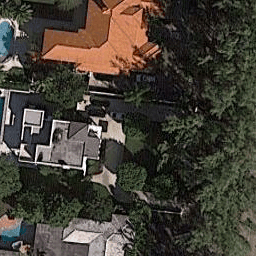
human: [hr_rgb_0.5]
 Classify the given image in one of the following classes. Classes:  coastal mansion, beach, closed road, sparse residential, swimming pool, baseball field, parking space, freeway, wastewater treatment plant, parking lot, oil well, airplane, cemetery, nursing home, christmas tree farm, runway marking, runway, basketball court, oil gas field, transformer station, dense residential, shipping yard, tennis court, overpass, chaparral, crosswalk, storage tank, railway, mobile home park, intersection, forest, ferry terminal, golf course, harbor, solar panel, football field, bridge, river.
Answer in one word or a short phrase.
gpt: coastal mansion